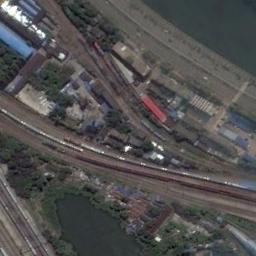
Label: railway